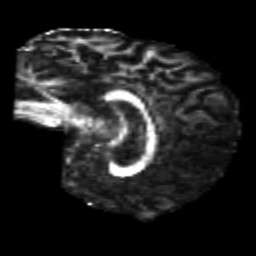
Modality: FA
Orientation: sagittal
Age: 22
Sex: male
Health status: healthy
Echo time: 0.074 s